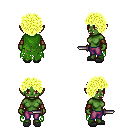
a pixel art fantasy rpg character, female body template, orc, green skin, green tattered cape, magenta pants, gold curly afro hairstyle, cloth bracers, gray slippers, dagger, four views (front, back, left, right), 2x2 character sprite sheet, small pixel art, hard edges, no anti-aliasing